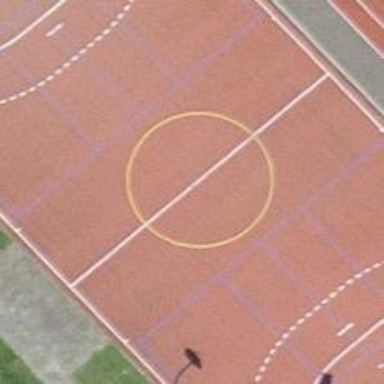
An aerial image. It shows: Handball pitch for leisure and sports activities.